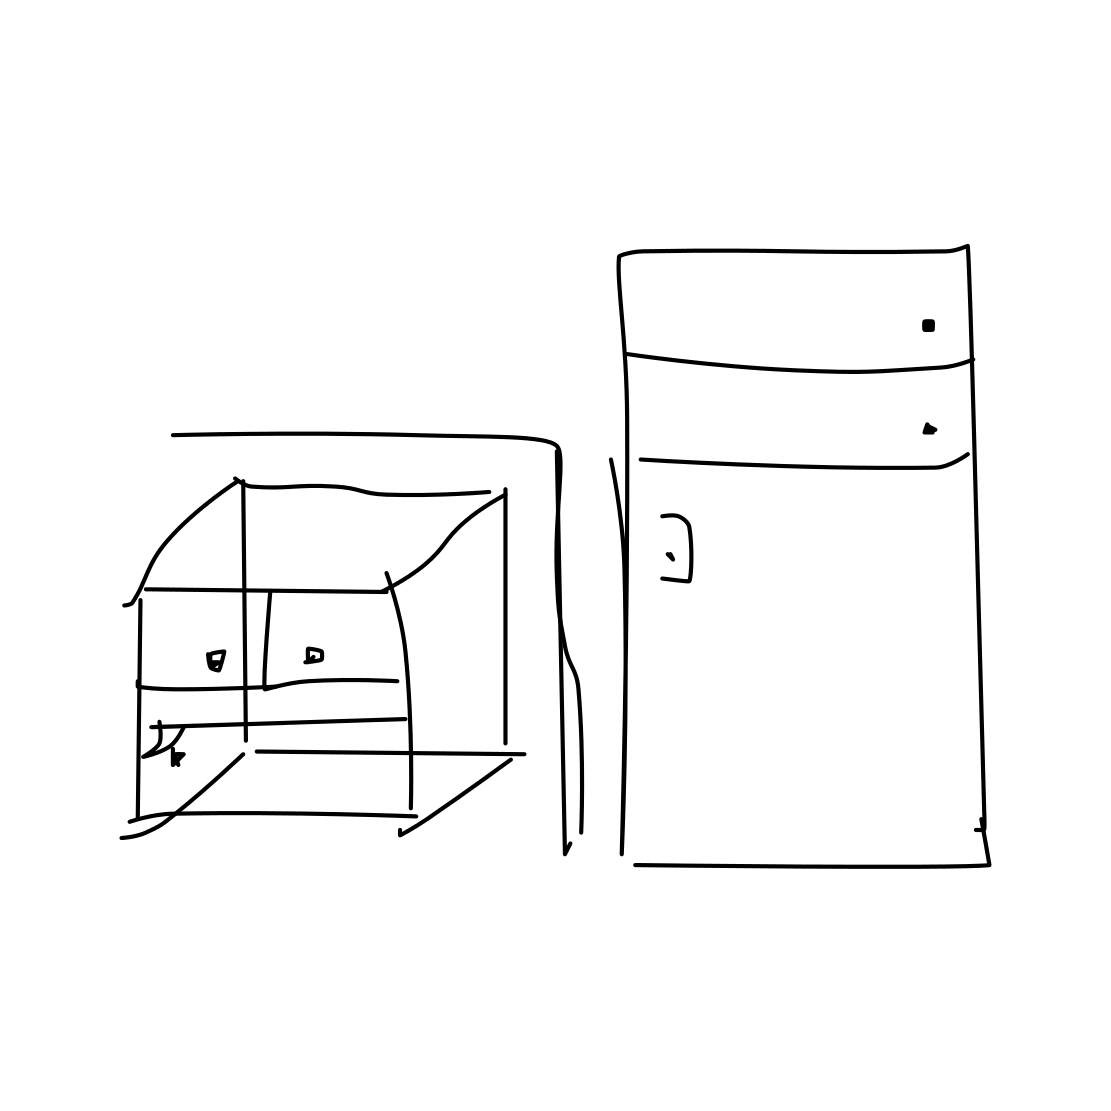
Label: cabinet